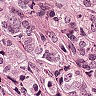
Metastatic tissue present: yes